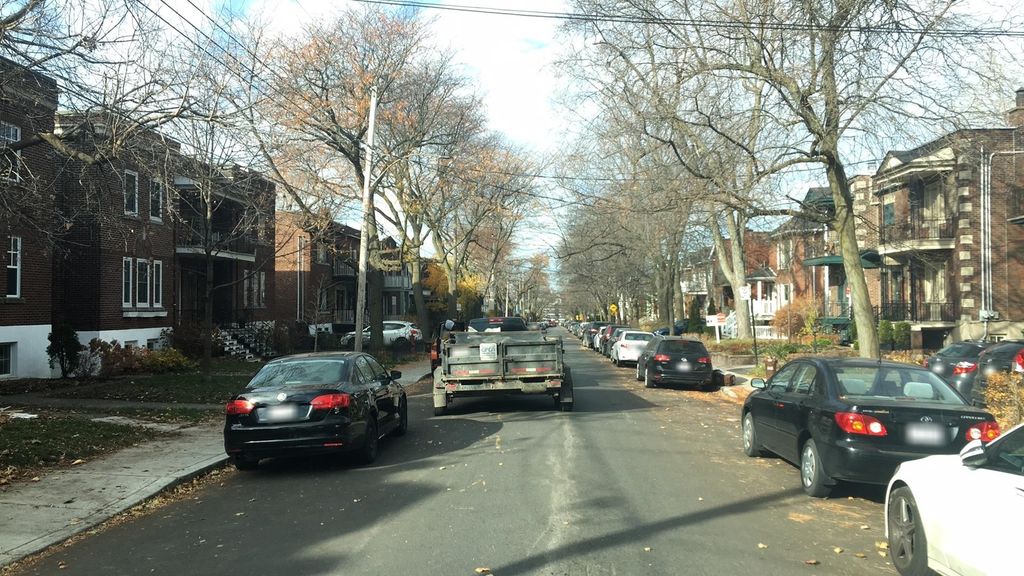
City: montreal